Question: I am using the following code to return data from a loop and although I am receiving the data it seems there may be null data also which is producing errors.
Here is the code
'''
$extensions = count($cert['tbsCertificate']['extensions']);
for ($j = 0; $j < $extensions; $j++) {
$count = count($cert['tbsCertificate']['extensions'][$j]['extnValue']);
for ($i = 0; $i < $count; $i++) {
if (array_key_exists('dNSName', $cert['tbsCertificate']['extensions'][$j]['extnValue'][$i])) {
$value = $cert['tbsCertificate']['extensions'][$j]['extnValue'][$i]['dNSName'];
$item = $i;
echo 'DNSName',$item,' : ', $value,"
";
}
}
}
'''
Here is the result of output

Can someone help me update the code to check for null values (i think in the first for loop) and ideally ignore those so the warnings don't appear? I am happy to provide more context if required.
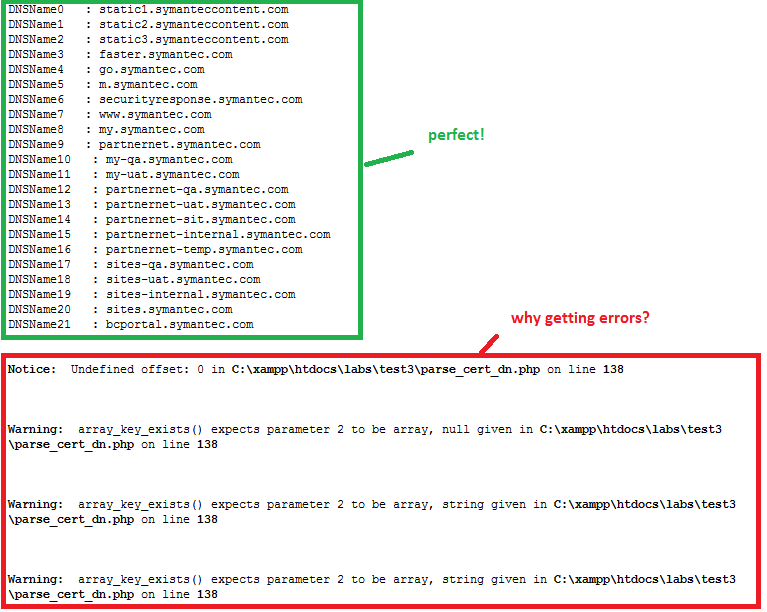
Answer: Change your 'if' condition so that it checks if it is set and if it is array first:
'''
if(isset($cert['tbsCertificate']['extensions'][$j]['extnValue'][$i])
&&
is_array($cert['tbsCertificate']['extensions'][$j]['extnValue'][$i])
&&
array_key_exists('dNSName', $cert['tbsCertificate']['extensions'][$j]['extnValue'][$i]))
'''
if it detects in first condition it is not set or is not an array, it will not proceed to 'array_key_exists' function.